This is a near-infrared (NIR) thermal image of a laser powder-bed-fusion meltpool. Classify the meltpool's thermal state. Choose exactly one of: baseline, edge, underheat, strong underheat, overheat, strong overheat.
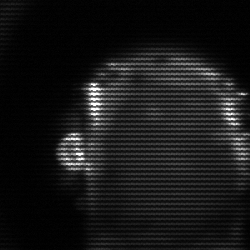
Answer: baseline